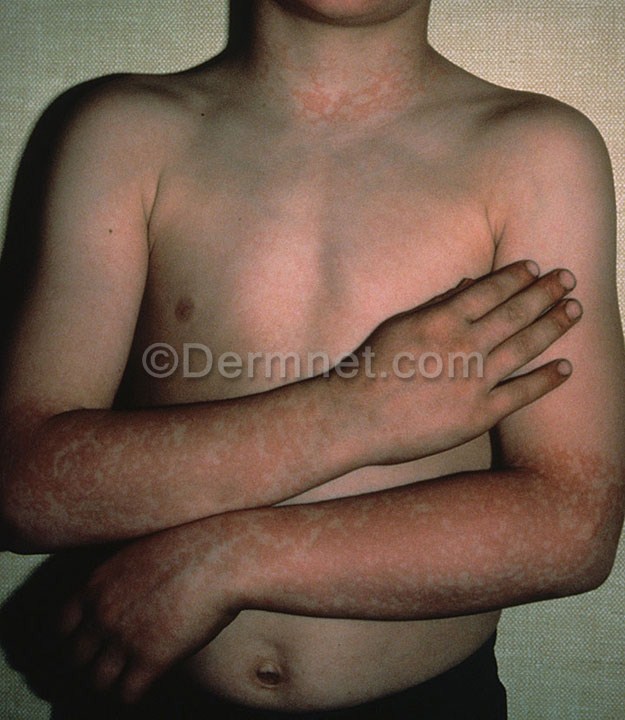
Disease: Exanthems and Drug Eruptions